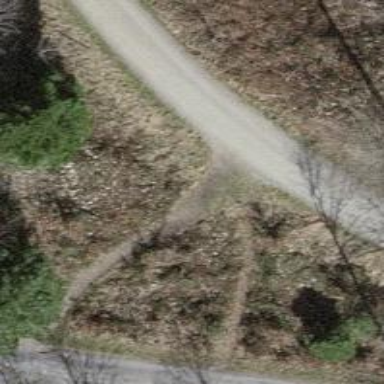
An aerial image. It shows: Unpaved path.